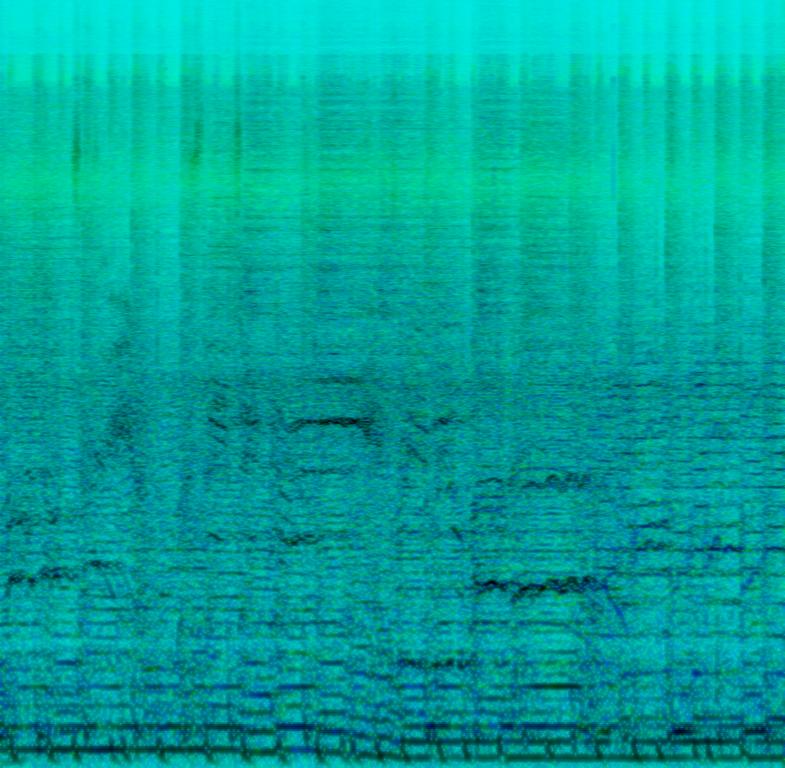
A male vocalist sings this spirited song. The song is medium tempo with energetic electric guitar lead, enthusiastic electric bass guitar , hard hitting drums and keyboard harmony. The vocals are passionate, youthful,energetic, vociferous, powerful and loud . This song is Hard Rock/Metal.